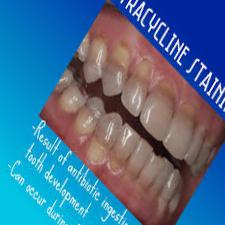
Condition: Tooth Discoloration